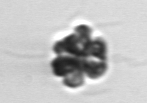
Label: Corymbellus